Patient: sex F, age 77
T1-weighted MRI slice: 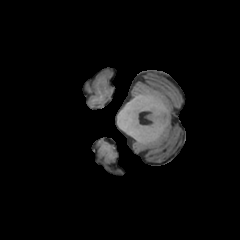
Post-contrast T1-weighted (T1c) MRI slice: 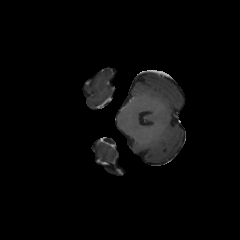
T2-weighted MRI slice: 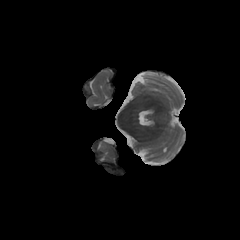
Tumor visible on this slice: no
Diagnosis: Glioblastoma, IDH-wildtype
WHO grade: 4